Question: I'm running a makefile using mingw on windows. I've seen a lot of SO links about this topic, but they all seem to be for C or c++. I'm not sure if the same rules apply, and since I'm using windows, syntax seems to be a bit different too. Here are some of the other references:
<URL>
<URL>
<URL>
What I currently have is (verbatim)
'''
VPATH =\
user \
static \
computations \
solvers\\steadyState \
solvers\\transient \
solvers\\transient\\momentum \
solvers\\transient\\induction
FC = gfortran
TOP_DIR = .
MOD_DIR = $(TOP_DIR)\\mod
OBJ_DIR = $(TOP_DIR)\\obj
FCFLAGS = -g
FCFLAGS += -J$(MOD_DIR) -fopenmp -fimplicit-none -Wuninitialized
TARGET = parametricStudy
SRCS_F =\
user\\constants.f90 \
static\\myExceptions.f90 \
static\\myDebug.f90 \
static\\scalarField.f90 \
static\\vectorField.f90 \
static\\myIO.f90 \
user\\simParams.f90 \
static\\solverSettings.f90 \
static\\myTime.f90 \
computations\\myError.f90 \
static\\coordinates.f90 \
user\\griddata.f90 \
static\\myAllocate.f90 \
static\\BCs.f90 \
user\\rundata.f90 \
computations\\myDel.f90 \
computations\\vectorOps.f90 \
static\\myExport.f90 \
computations\\applyBCs.f90 \
solvers\\steadyState\\mySOR.f90 \
solvers\\steadyState\\myPoisson.f90 \
solvers\\transient\\induction\\initializeBBCs.f90 \
solvers\\transient\\induction\\initializeBfield.f90 \
solvers\\transient\\induction\\initializeSigmaMu.f90 \
solvers\\transient\\momentum\\initializeUBCs.f90 \
solvers\\transient\\momentum\\initializeUfield.f90 \
solvers\\transient\\inductionSolver.f90 \
solvers\\transient\\momentumSolver.f90 \
solvers\\transient\\MHDSolver.f90 \
user\\MOONS.f90 \
parametricStudy.f90
OBJS_F = $(patsubst %.f90,$(OBJ_DIR)\\%.o,$(notdir $(SRCS_F)))
all: $(TARGET)
$(TARGET): $(OBJS_F)
$(FC) -o $@ $(FCFLAGS) $(OBJS_F)
$(OBJ_DIR)\\%.o: %.f90
$(FC) $(FCFLAGS) -c -o $@ $<
clean:
del $(OBJ_DIR)\\*.o $(MOD_DIR)\\*.mod parametricStudy.exe
list:; @echo " "
@echo " "
@echo "Source files:"
@echo $(SRCS_F)
@echo " "
@echo "Object files:"
@echo $(OBJS_F)
@echo " "
@echo "Compiler : $(FC)"
@echo "Include directory : $(INC_DIR)"
@echo "Root directory : $(ROOT_DIR)"
@echo "Bin directory : $(BIN_DIR)"
@echo "Modules directory : $(MOD_DIR)"
@echo "Modules directory : $(MOD_DIR)"
@echo "Object directory : $(OBJ_DIR)"
@echo " "
'''
Using this, I can execute the following (again, verbatim)
'''
C:\Users\Charlie\Desktop\development\FORTRAN_LIB>gmake
gfortran -g -J.\\mod -fopenmp -fimplicit-none -Wuninitialized -c -o .\\obj\const
ants.o user/constants.f90
gfortran -g -J.\\mod -fopenmp -fimplicit-none -Wuninitialized -c -o .\\obj\myExc
eptions.o static/myExceptions.f90
gfortran -g -J.\\mod -fopenmp -fimplicit-none -Wuninitialized -c -o .\\obj\myDeb
ug.o static/myDebug.f90
gfortran -g -J.\\mod -fopenmp -fimplicit-none -Wuninitialized -c -o .\\obj\scala
rField.o static/scalarField.f90
gfortran -g -J.\\mod -fopenmp -fimplicit-none -Wuninitialized -c -o .\\obj\vecto
rField.o static/vectorField.f90
gfortran -g -J.\\mod -fopenmp -fimplicit-none -Wuninitialized -c -o .\\obj\myIO.
o static/myIO.f90
gfortran -g -J.\\mod -fopenmp -fimplicit-none -Wuninitialized -c -o .\\obj\simPa
rams.o user/simParams.f90
gfortran -g -J.\\mod -fopenmp -fimplicit-none -Wuninitialized -c -o .\\obj\solve
rSettings.o static/solverSettings.f90
gfortran -g -J.\\mod -fopenmp -fimplicit-none -Wuninitialized -c -o .\\obj\myTim
e.o static/myTime.f90
gfortran -g -J.\\mod -fopenmp -fimplicit-none -Wuninitialized -c -o .\\obj\myErr
or.o computations/myError.f90
gfortran -g -J.\\mod -fopenmp -fimplicit-none -Wuninitialized -c -o .\\obj\coord
inates.o static/coordinates.f90
gfortran -g -J.\\mod -fopenmp -fimplicit-none -Wuninitialized -c -o .\\obj\gridd
ata.o user/griddata.f90
gfortran -g -J.\\mod -fopenmp -fimplicit-none -Wuninitialized -c -o .\\obj\myAll
ocate.o static/myAllocate.f90
gfortran -g -J.\\mod -fopenmp -fimplicit-none -Wuninitialized -c -o .\\obj\BCs.o
static/BCs.f90
gfortran -g -J.\\mod -fopenmp -fimplicit-none -Wuninitialized -c -o .\\obj\runda
ta.o user/rundata.f90
gfortran -g -J.\\mod -fopenmp -fimplicit-none -Wuninitialized -c -o .\\obj\myDel
.o computations/myDel.f90
gfortran -g -J.\\mod -fopenmp -fimplicit-none -Wuninitialized -c -o .\\obj\vecto
rOps.o computations/vectorOps.f90
gfortran -g -J.\\mod -fopenmp -fimplicit-none -Wuninitialized -c -o .\\obj\myExp
ort.o static/myExport.f90
gfortran -g -J.\\mod -fopenmp -fimplicit-none -Wuninitialized -c -o .\\obj\apply
BCs.o computations/applyBCs.f90
gfortran -g -J.\\mod -fopenmp -fimplicit-none -Wuninitialized -c -o .\\obj\mySOR
.o solvers\\steadyState/mySOR.f90
gfortran -g -J.\\mod -fopenmp -fimplicit-none -Wuninitialized -c -o .\\obj\myPoi
sson.o solvers\\steadyState/myPoisson.f90
gfortran -g -J.\\mod -fopenmp -fimplicit-none -Wuninitialized -c -o .\\obj\initi
alizeBBCs.o solvers\\transient\\induction/initializeBBCs.f90
gfortran -g -J.\\mod -fopenmp -fimplicit-none -Wuninitialized -c -o .\\obj\initi
alizeBfield.o solvers\\transient\\induction/initializeBfield.f90
gfortran -g -J.\\mod -fopenmp -fimplicit-none -Wuninitialized -c -o .\\obj\initi
alizeSigmaMu.o solvers\\transient\\induction/initializeSigmaMu.f90
gfortran -g -J.\\mod -fopenmp -fimplicit-none -Wuninitialized -c -o .\\obj\initi
alizeUBCs.o solvers\\transient\\momentum/initializeUBCs.f90
gfortran -g -J.\\mod -fopenmp -fimplicit-none -Wuninitialized -c -o .\\obj\initi
alizeUfield.o solvers\\transient\\momentum/initializeUfield.f90
gfortran -g -J.\\mod -fopenmp -fimplicit-none -Wuninitialized -c -o .\\obj\induc
tionSolver.o solvers\\transient\\induction/inductionSolver.f90
gfortran -g -J.\\mod -fopenmp -fimplicit-none -Wuninitialized -c -o .\\obj\momen
tumSolver.o solvers\\transient\\momentum/momentumSolver.f90
gfortran -g -J.\\mod -fopenmp -fimplicit-none -Wuninitialized -c -o .\\obj\MHDSo
lver.o solvers\\transient/MHDSolver.f90
gfortran -g -J.\\mod -fopenmp -fimplicit-none -Wuninitialized -c -o .\\obj\MOONS
.o user/MOONS.f90
gmake: *** No rule to make target '.\\obj\parametricStudy.o', needed by 'paramet
ricStudy'. Stop.
C:\Users\Charlie\Desktop\development\FORTRAN_LIB>gfortran -g -J.\\mod -fopenmp -
c -o .\\obj\parametricStudy.o parametricStudy.f90
C:\Users\Charlie\Desktop\development\FORTRAN_LIB>gmake
gfortran -o parametricStudy -g -J.\\mod -fopenmp -fimplicit-none -Wuninitialized
.\\obj\constants.o .\\obj\myExceptions.o .\\obj\myDebug.o .\\obj\scalarField.o
.\\obj\vectorField.o .\\obj\myIO.o .\\obj\simParams.o .\\obj\solverSettings.o .\
\obj\myTime.o .\\obj\myError.o .\\obj\coordinates.o .\\obj\griddata.o .\\obj\myA
llocate.o .\\obj\BCs.o .\\obj\rundata.o .\\obj\myDel.o .\\obj\vectorOps.o .\\obj
\myExport.o .\\obj\applyBCs.o .\\obj\mySOR.o .\\obj\myPoisson.o .\\obj\initializ
eBBCs.o .\\obj\initializeBfield.o .\\obj\initializeSigmaMu.o .\\obj\initializeUB
Cs.o .\\obj\initializeUfield.o .\\obj\inductionSolver.o .\\obj\momentumSolver.o
.\\obj\MHDSolver.o .\\obj\MOONS.o .\\obj\parametricStudy.o
'''
Note that after I receive the error, I can explicitly compile the parametricStudy.f90 after the error with:
'''
gfortran -g -J.\\mod -fopenmp -c -o .\\obj\parametricStudy.o parametricStudy.f90
'''
and then type
'''
gmake
'''
Again, which results in no errors. I'm very puzzled.
Here is a screenshot of my directory:
Maybe it has something to do with TARGET? It seems like the path of the last file is somehow wrong. Any help is greatly appreciated!
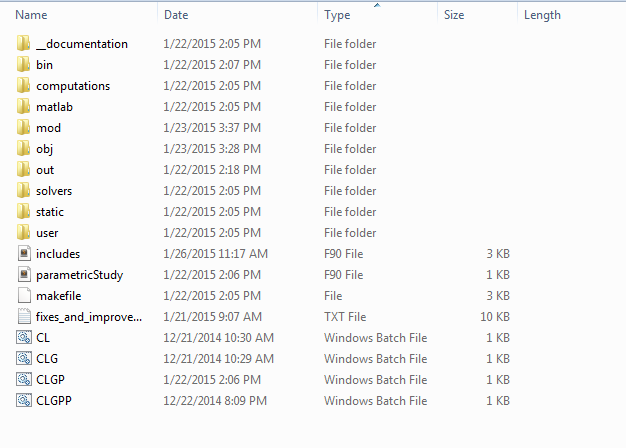
Answer: I think the following style of makefile solves the problems. I tested it with a specimen C
project, not fortran, but that is immaterial to the 'make' problem and solution.
'''
# VPATH: Tell 'make' to look for in 'user' for prerequisites it can't find here
VPATH = user
# If e.g. you also want 'make' to look for for prerequisites in '../include', then:
# VPATH = user:../include
FC = gfortran
TOP_DIR = .
MOD_DIR = $(TOP_DIR)\mod
OBJ_DIR = $(TOP_DIR)\obj
FCFLAGS = -g
FCFLAGS += -J$(MOD_DIR) -fopenmp -fimplicit-none -Wuninitialized
TARGET = parametricStudy
SRCS_F = user\constants.f90 ...
parametricStudy.f90
OBJS_T1 = $(patsubst %.f90,%.o,$(SRCS_F))
OBJS_T2 = $(notdir $(OBJS_T1))
# The object files are all to be obj\<name>.o
OBJS_F = $(patsubst %.o,$(OBJ_DIR)\%.o,$(OBJS_T2))
all: $(TARGET)
$(TARGET): $(OBJS_F)
$(FC) -o $@ $(FCFLAGS) $(OBJS_F)
# How to make an obj\*.o from the matching *.f90. 'make' considers the VPATH
$(OBJ_DIR)\%.o: %.f90
$(FC) $(FCFLAGS) -c -o $@ $<
clean:
del $(OBJ_DIR)\*.o $(MOD_DIR)\*.mod parametricStudy.exe
'''
Using a relative path 'TOP_DIR = .' rather than an absolute 'ROOT_DIR' is good advice already offered
by @Wintermute.
To enable the required pattern rule:
'''
$(OBJ_DIR)\%.o: %.f90
'''
to kick in, you must make it appear to 'make' that any prerequisite '*.f90' is right here, as per the pattern,
not in some other directory like, e.g. 'user\constants.f90' That is what the 'VPATH'
achieves.
Not yet having seen a listing of the directory where the makefile resides I
can only venture a hypothesis, but the hypothesis suggested by what I do see is:
The directory does not actually contain a file called 'parametricStudy.f90',
but a file called 'parametricStudy.F90', and if it is renamed to 'parametricStudy.f90',
then the makefile will find and compile it.
Is that right?
How this explains the facts: The pattern rule:
'''
$(OBJ_DIR)\%.o: %.f90
'''
is failing to match any 'parametricStudy.f90', so there is no such file. You say however that:
'''
gfortran -g -J.\mod -fopenmp -c -o .\obj\parametricStudy.o parametricStudy.f90
'''
successfully compiles.
You are building on Windows, so the toolchain subscribes to Windows' file-handling protocols.
Filenames are case-insentive: 'parametricStudy.f90' will identify 'parametricStudy.F90', if it exists,
and '.F90' will be interpreted by 'gfortran' (on Windows or anywhere else) as denoting a
Fortran 90 source file. Thus the successful commandline compile.
But the pattern rule is indifferent to file-handling protocols. It is just a pattern
matching rule, and the invariant '.f90' is not matched by '.F90'.